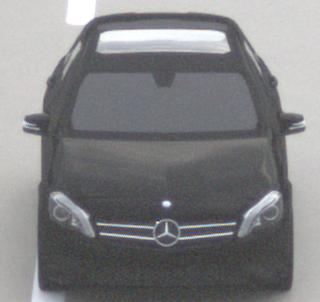
Make: Mercedes-Benz
Model: A 180
Detailed model: A-Class (176)
Model produced from: 2012/09
Model produced until: 2015/07
Doors: 5
Color: black
Road condition: dry road
Daytime: midday
Contrast: low contrast